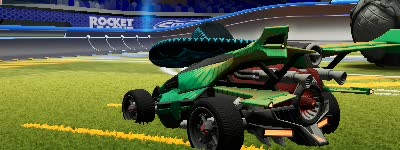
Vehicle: aftershock